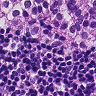
Metastatic tissue present: yes